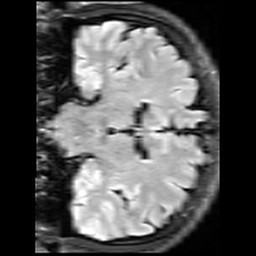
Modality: FLAIR
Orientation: coronal
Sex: male
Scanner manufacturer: siemens
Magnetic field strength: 3 T
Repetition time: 10 s
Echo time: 0.09 s